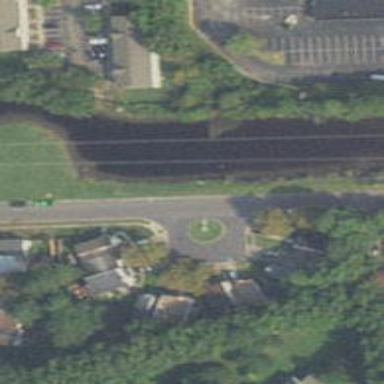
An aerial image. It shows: Turning loop on the road.